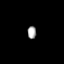
Tissue: prostate
Cell type: T cells
Senescence score: 0.7188
Nuclear area (px): 105
Mean DAPI intensity: 171.229